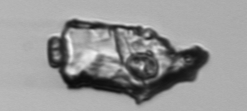
Label: Delphineis